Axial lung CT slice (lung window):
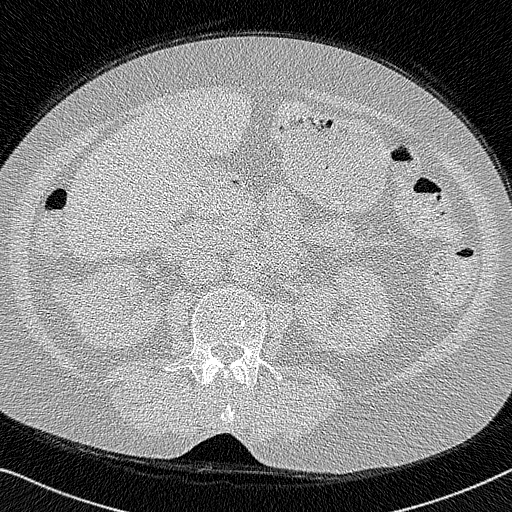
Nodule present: no